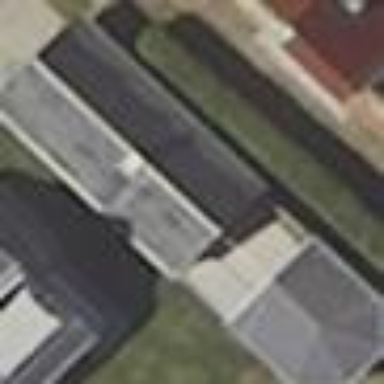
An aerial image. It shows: Shed building.